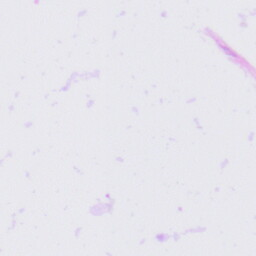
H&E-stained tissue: Tonsil